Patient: sex M, age 74
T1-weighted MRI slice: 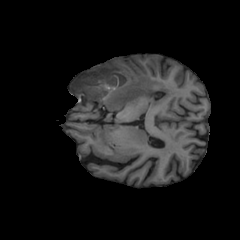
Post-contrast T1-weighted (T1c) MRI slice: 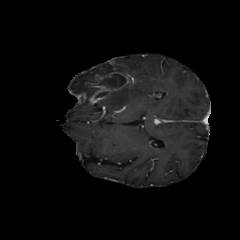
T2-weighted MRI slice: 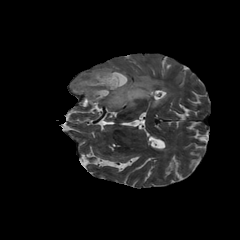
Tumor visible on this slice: yes
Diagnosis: Glioblastoma, IDH-wildtype
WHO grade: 4